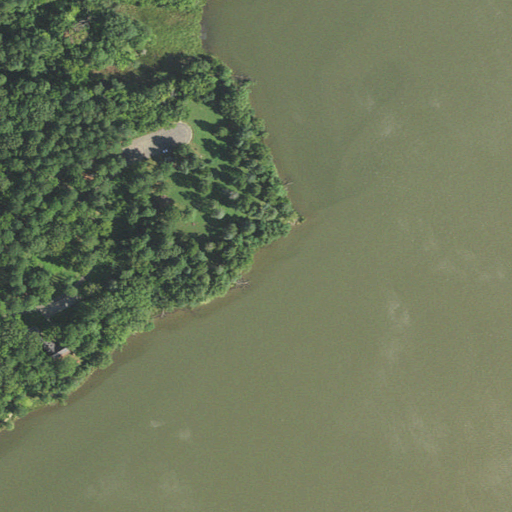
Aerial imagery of cape in Virginia named Duck Hall Point containing open water, woody wetlands, mixed forest, evergreen forest, herbaceous wetlands, open development, grassland, and low intensity development